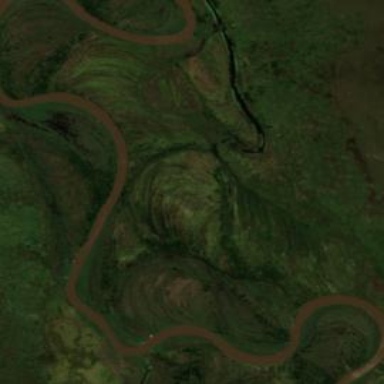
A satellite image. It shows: River flowing through natural landscape.